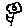
Label: flower